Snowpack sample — Loveland Pass, Silver Plume, Colorado, USA (2/11/26, 12:00 PM MST)
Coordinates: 39.663, -105.886
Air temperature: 35 °F
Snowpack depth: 82 cm
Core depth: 10 cm
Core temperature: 17.6 °F
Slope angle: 13°, slope face: 12°
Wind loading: high
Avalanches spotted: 1
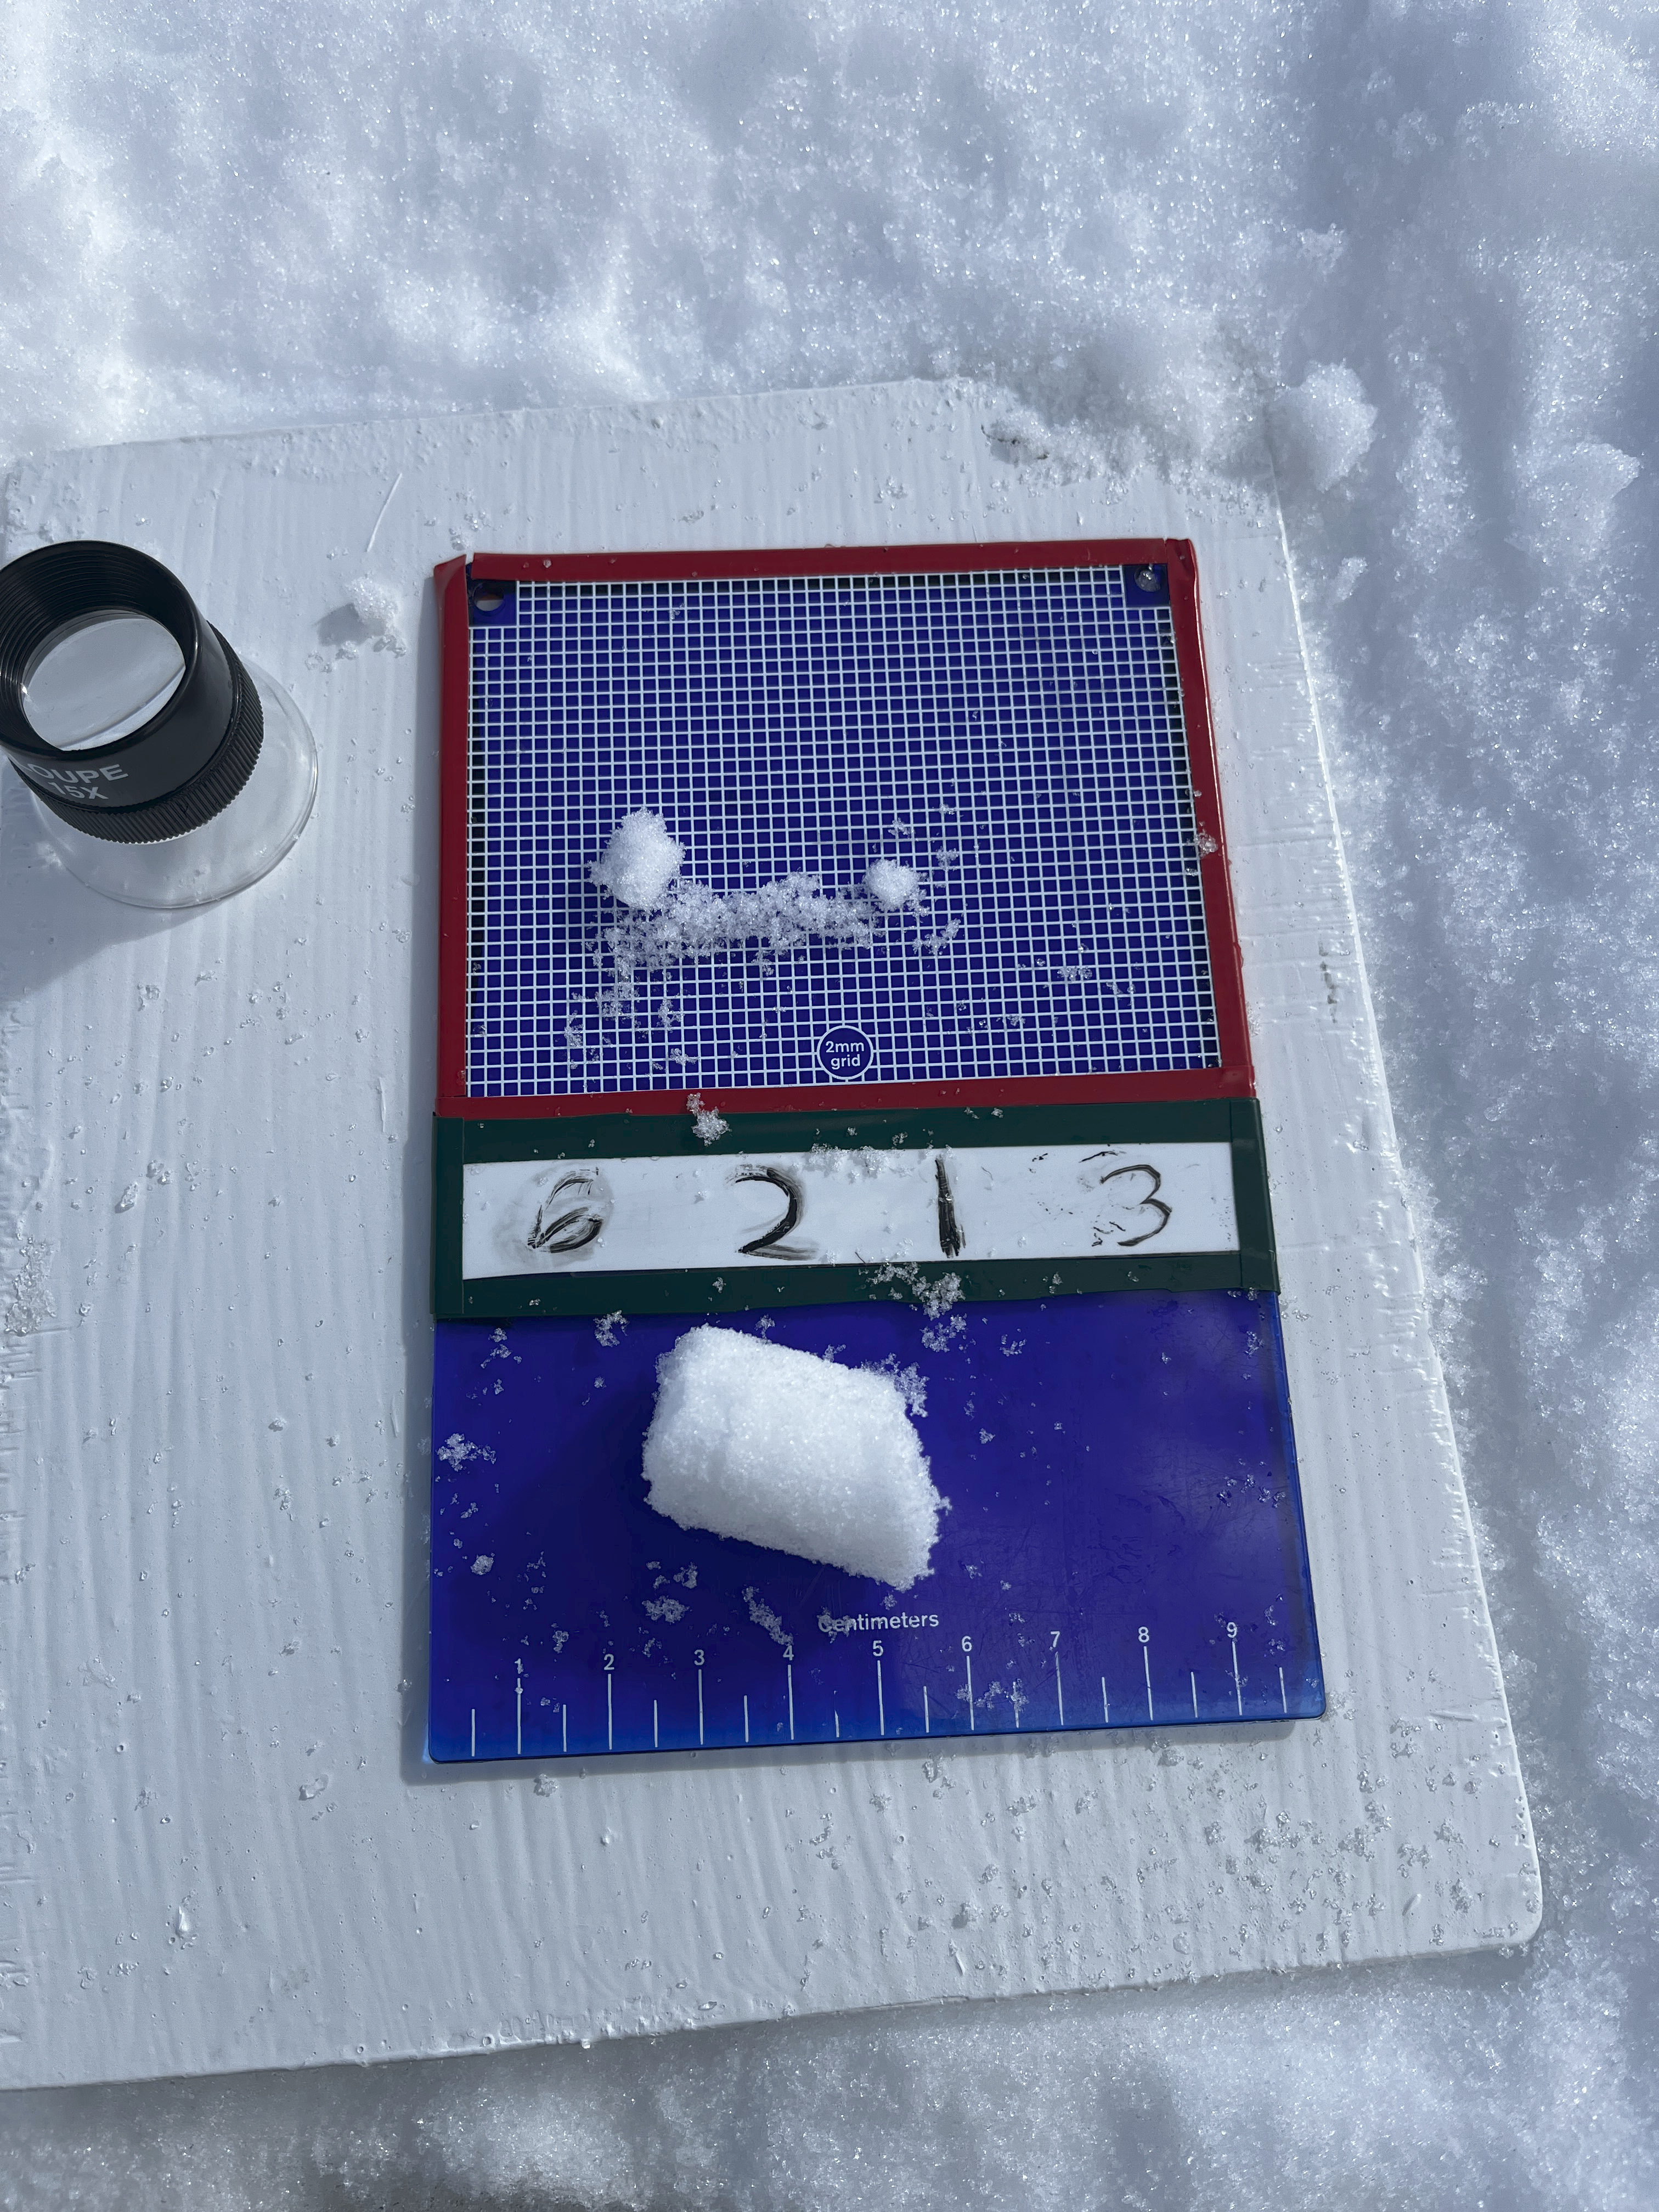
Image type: crystal_card
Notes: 1 small avalanche spotted on the north side of the bowl, lots of wind loading